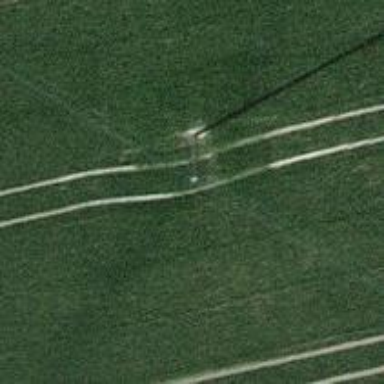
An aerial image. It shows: Power pole.